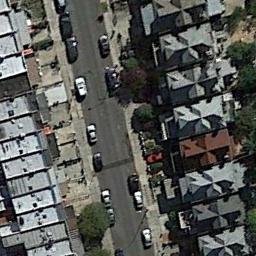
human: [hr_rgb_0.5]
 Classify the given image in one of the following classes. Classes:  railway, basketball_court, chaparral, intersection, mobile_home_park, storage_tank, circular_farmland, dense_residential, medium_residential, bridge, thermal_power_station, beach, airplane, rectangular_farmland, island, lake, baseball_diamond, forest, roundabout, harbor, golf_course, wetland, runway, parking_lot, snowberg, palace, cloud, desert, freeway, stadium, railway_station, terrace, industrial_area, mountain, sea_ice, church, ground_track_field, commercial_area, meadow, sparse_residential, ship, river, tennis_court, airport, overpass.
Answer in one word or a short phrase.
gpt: dense_residential